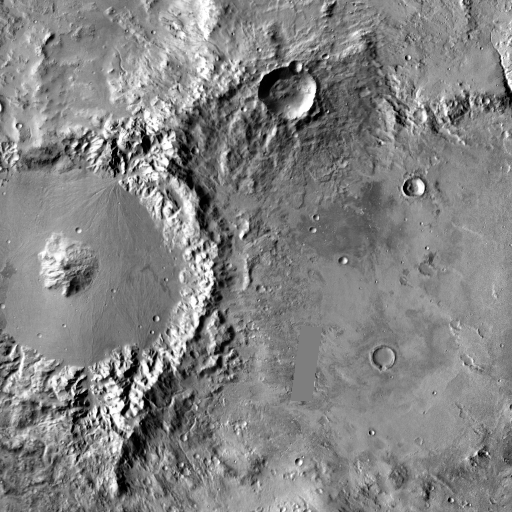
Crater classes present: Background, Other, Layered, Buried, Secondary